Interaction volume radius: 5 \u00c5
Interaction volume height: 30 \u00c5
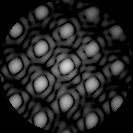
Disorder parameter: 0.06636